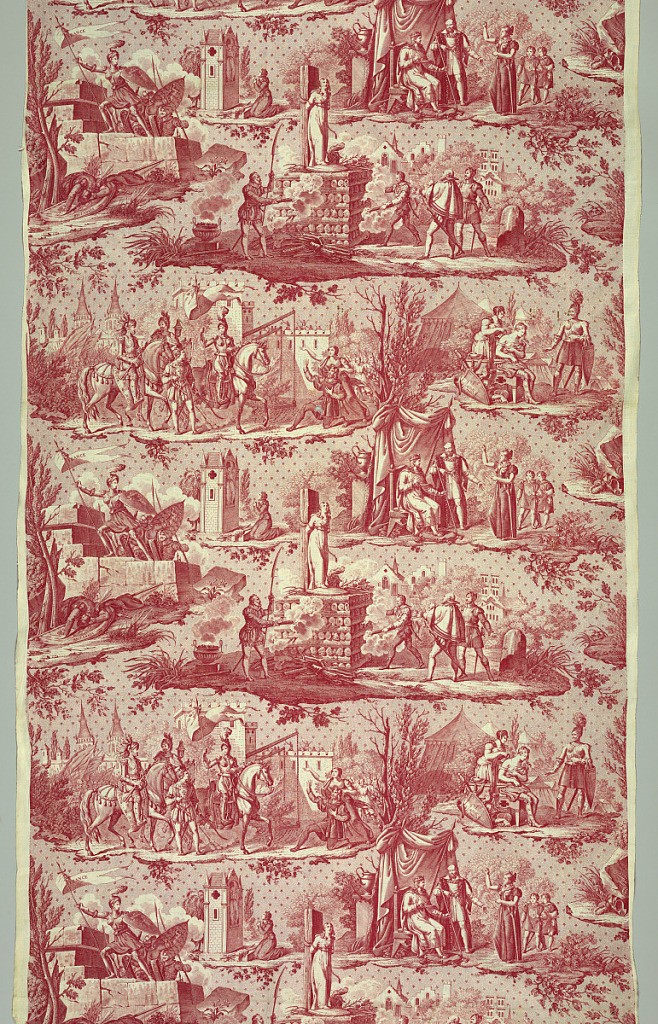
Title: Jeanne d'Arc
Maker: Charles Abraham Chasselat, French, 1782–1843
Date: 1817
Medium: cotton Technique: printed by engraved copper plate on plain weave
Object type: Textile
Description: Cotton, plate-printed in red; six scenes from the life and martyrdom of Jeanne d'Arc.  Her march on Paris; her arrow wound being dressed; the capture of the Tourelles; Jeanne praying before the Shrine of St. Catherine; captured with her brothers and brought before Philip the Good; her burning at the stake in Rouen.

Scenes from the life of Joan of Arc: Joan as a young girl praying before the statue of St. Catherine, speaking to the Dauphin and asking for troops, taking the Tourelle at the Battle of Orleans, having her shoulder wound dressed, leading the Dauphin to his coronation at Reims, and being burned at the stake by the English.